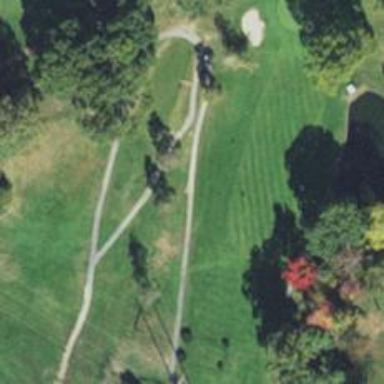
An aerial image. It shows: Footway that resembles golf path.